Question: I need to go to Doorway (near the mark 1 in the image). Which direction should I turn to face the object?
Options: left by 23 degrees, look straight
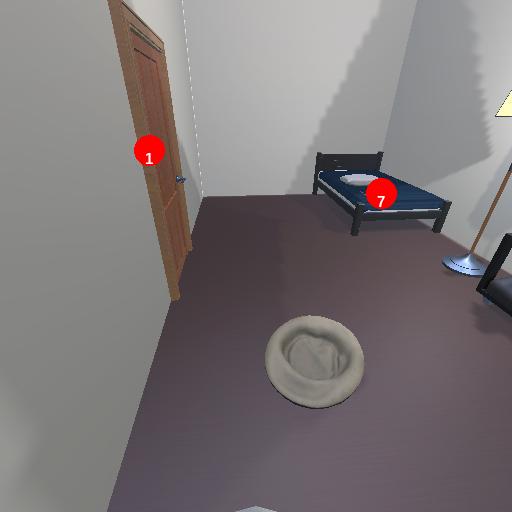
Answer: left by 23 degrees